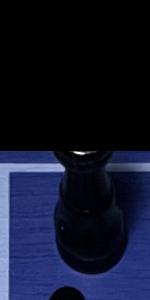
Label: Queen_Black